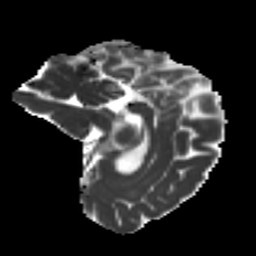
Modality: MD
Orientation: sagittal
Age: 41
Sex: female
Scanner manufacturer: ge
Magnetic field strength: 3 T
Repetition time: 7.8 s
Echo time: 0.0606 s